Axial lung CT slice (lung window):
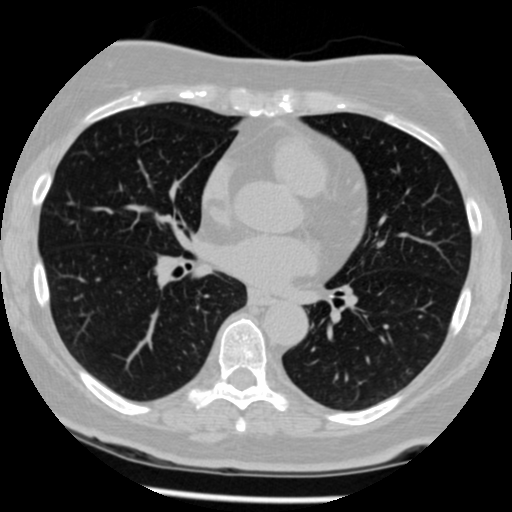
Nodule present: no